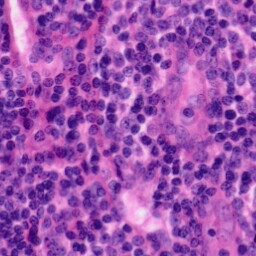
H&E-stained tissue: Tonsil